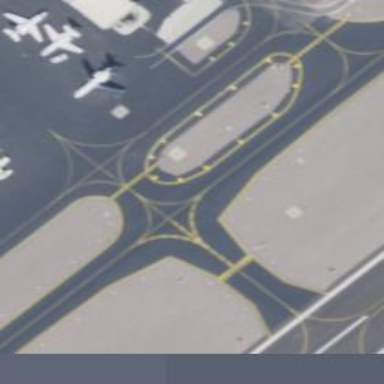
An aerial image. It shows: Taxiway at the airport with asphalt surface.